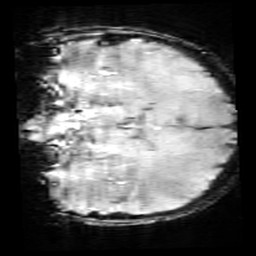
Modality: SWI
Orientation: coronal
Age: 11
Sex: female
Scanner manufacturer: siemens
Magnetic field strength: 3 T
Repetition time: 0.027 s
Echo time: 0.02 s